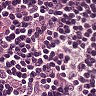
Metastatic tissue present: no